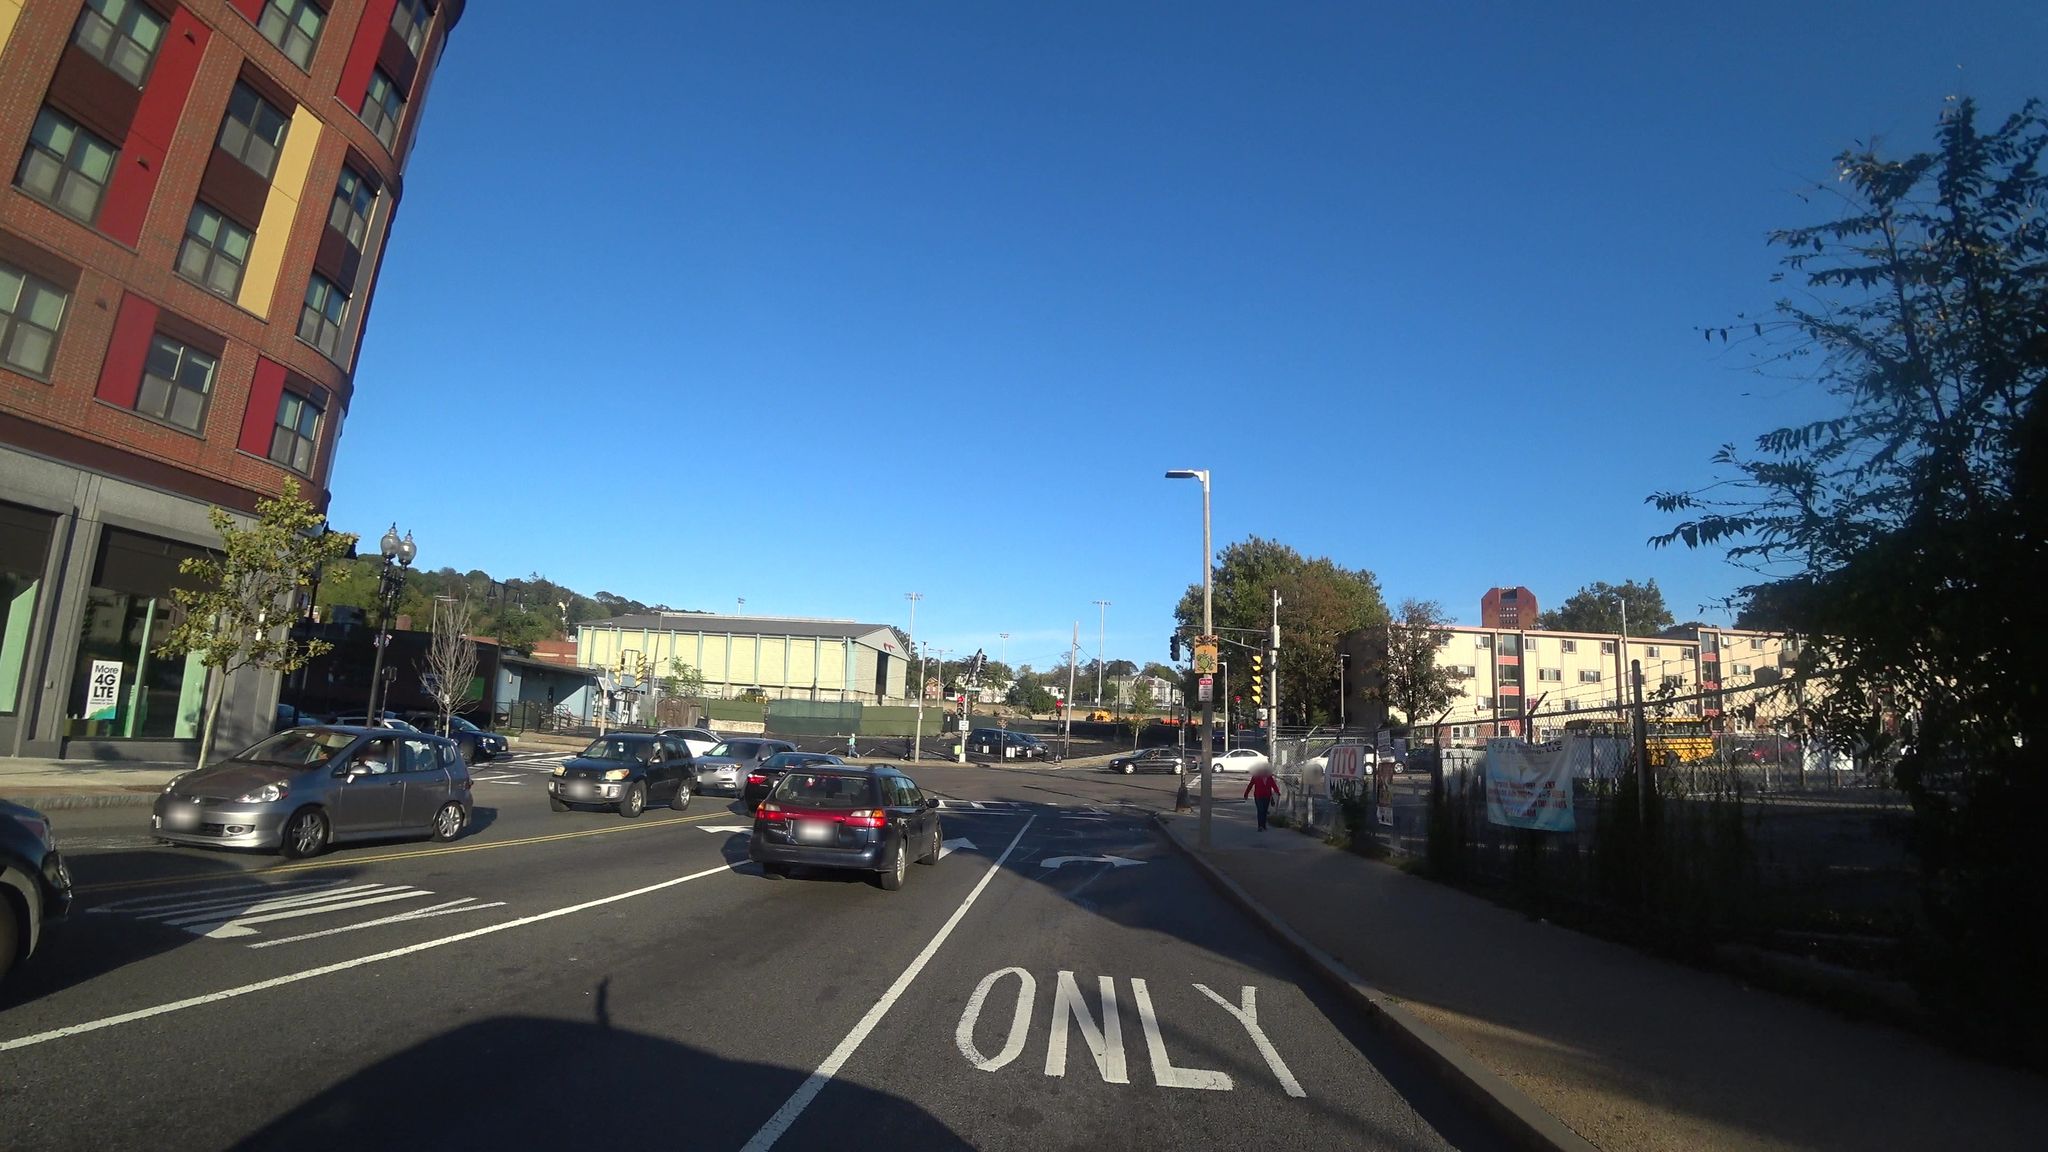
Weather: clear
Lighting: day
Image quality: good
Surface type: driving surface
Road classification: tertiary
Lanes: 3, 4
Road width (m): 18.9
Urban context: urban centre
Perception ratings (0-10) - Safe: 5.05, Lively: 8.37, Beautiful: 4.85, Boring: 0.91, Depressing: 2.45, Wealthy: 5.63